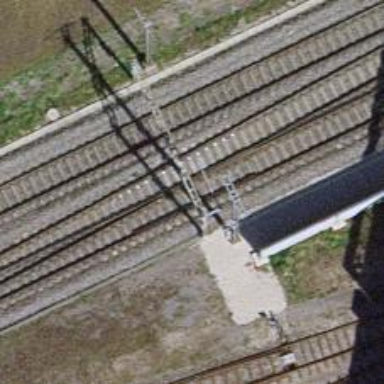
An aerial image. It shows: Railway signal.